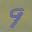
Label: 9